Question: This is similar to the <URL>, but with some changes.
What I have is a timeseries of annotated data, and when I draw the chart, I want to place the annotations in the position that overall minimizes distance from the annotated point.
This chart, (gratuitously stolen) shows what I'd like to do:.
I know this is an optimization problem, but I have no idea where to begin. What I was doing first, was placing it at the corresponding x, and moving up/down y to find a location that was available and save the area that has been drawn. While that worked, it doesn't really make best use of available space, and I'm wondering if there's something better.
I'm wondering if there's any known algorithms out there that attack this or similar problems?
Added note: It doesn't need to be optimal, but it absolutely needs to be fast. This is done during rendering, so the UI is blocked while this executes.
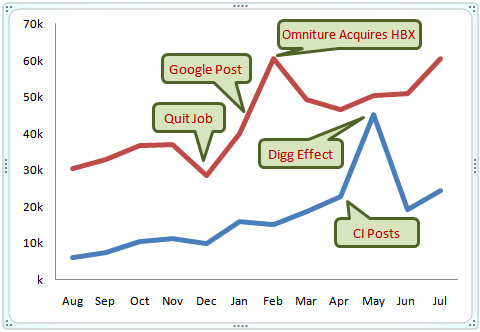
Answer: There are a wide range of approaches to this difficult problem. I'd suggest starting at the Wikipedia article on <URL>.